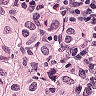
Metastatic tissue present: yes